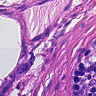
Metastatic tissue present: yes